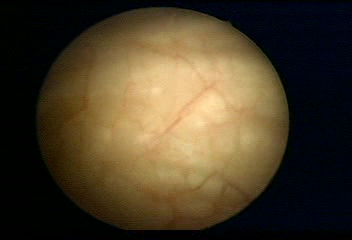
Modality: WLC
Class: Normal mucosa
Bladder cancer association: No